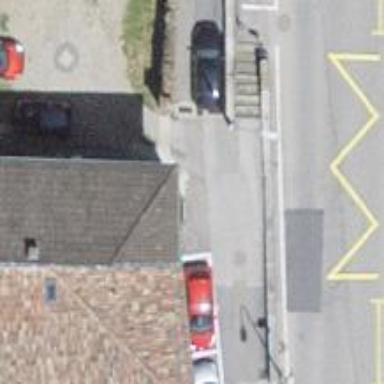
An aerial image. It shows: Entrance with barrier.